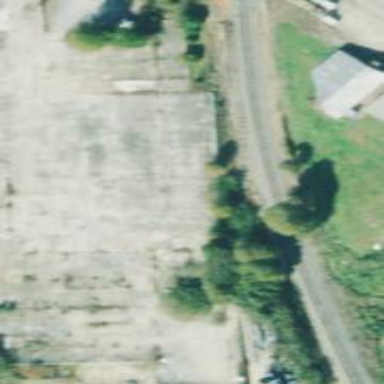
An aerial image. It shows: Disused railway spur line.